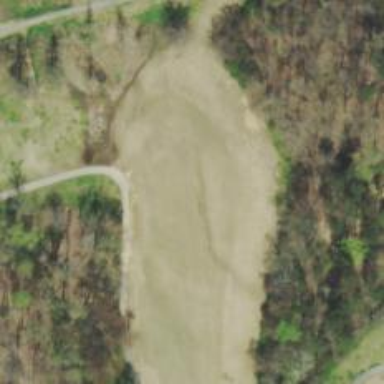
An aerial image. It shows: View of golf hole.